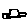
Label: car